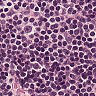
Metastatic tissue present: no